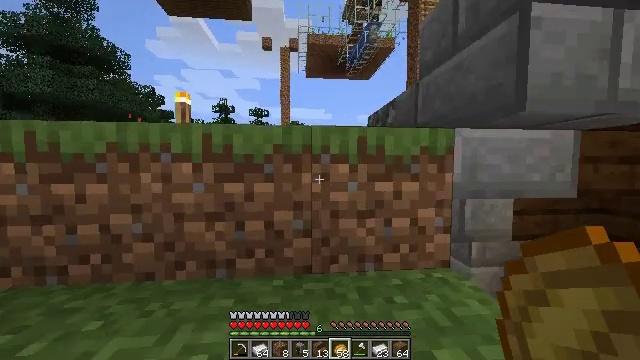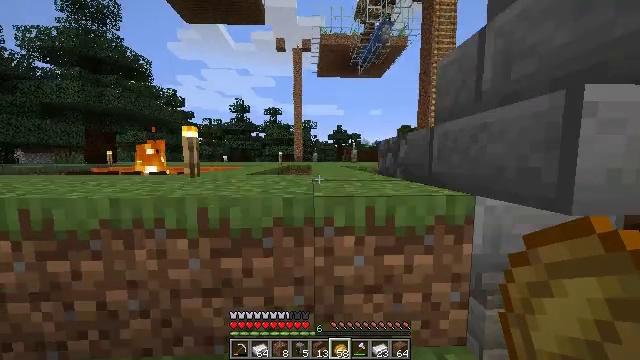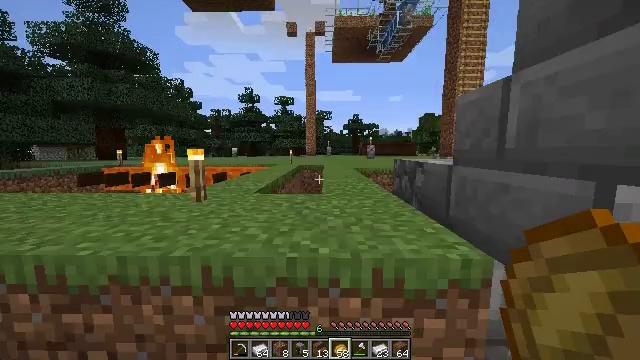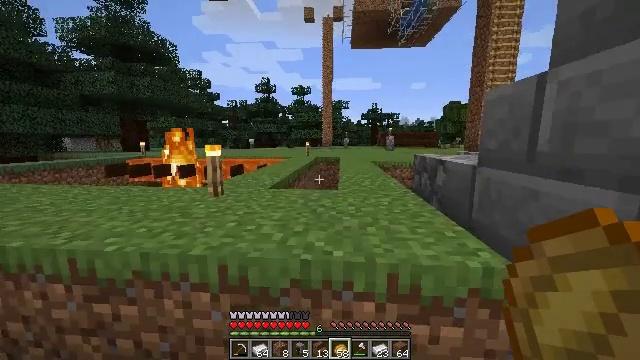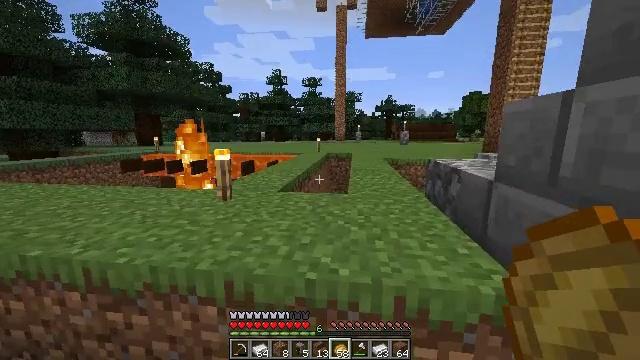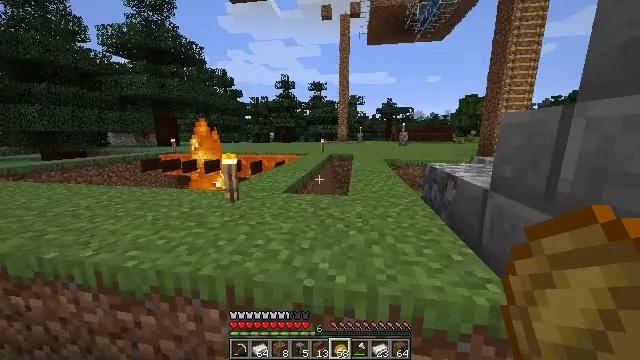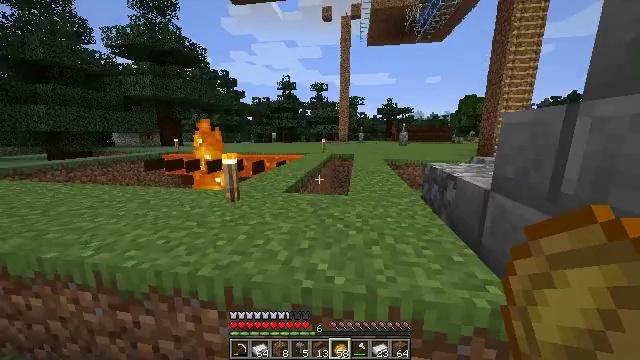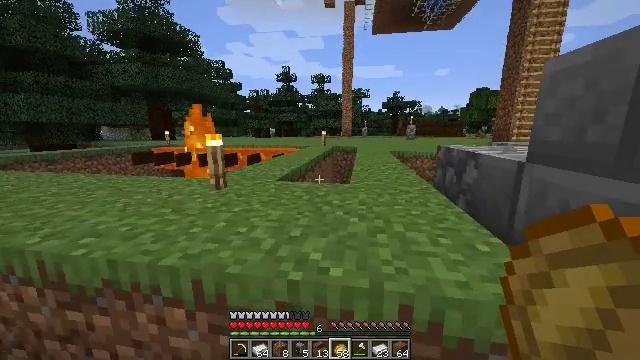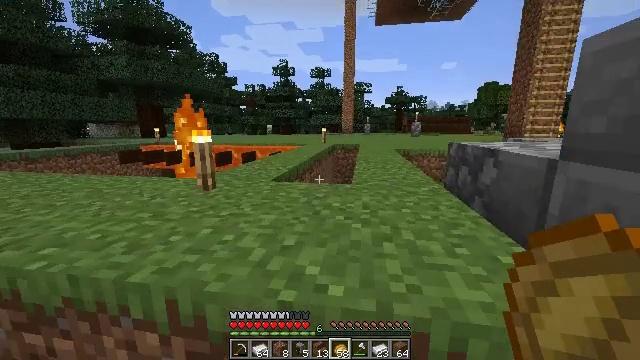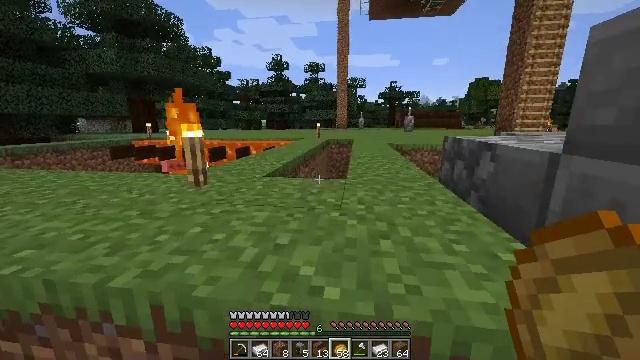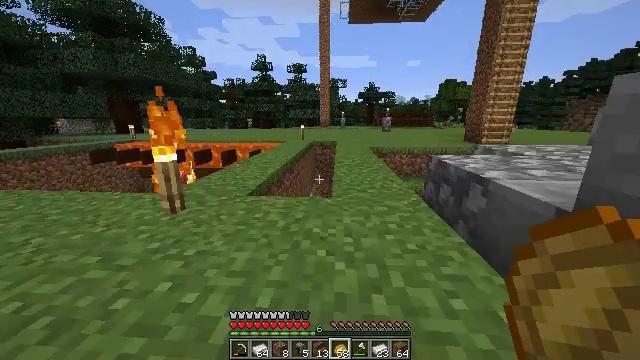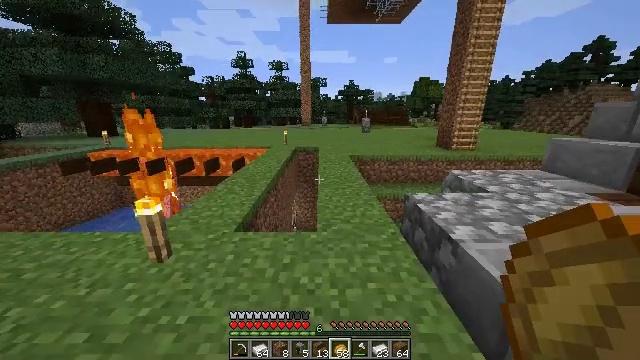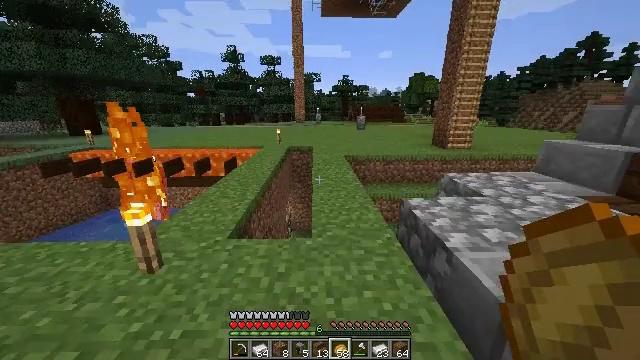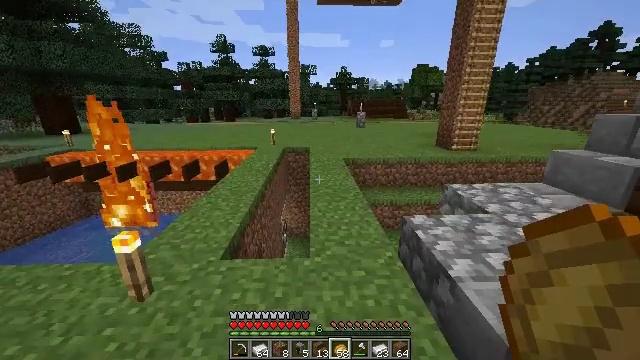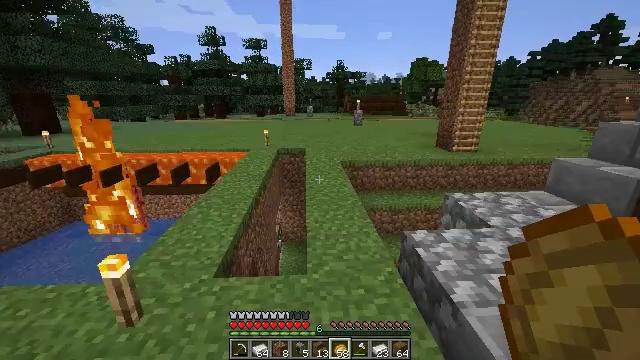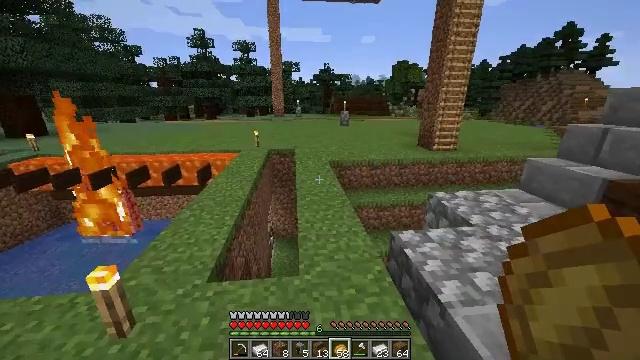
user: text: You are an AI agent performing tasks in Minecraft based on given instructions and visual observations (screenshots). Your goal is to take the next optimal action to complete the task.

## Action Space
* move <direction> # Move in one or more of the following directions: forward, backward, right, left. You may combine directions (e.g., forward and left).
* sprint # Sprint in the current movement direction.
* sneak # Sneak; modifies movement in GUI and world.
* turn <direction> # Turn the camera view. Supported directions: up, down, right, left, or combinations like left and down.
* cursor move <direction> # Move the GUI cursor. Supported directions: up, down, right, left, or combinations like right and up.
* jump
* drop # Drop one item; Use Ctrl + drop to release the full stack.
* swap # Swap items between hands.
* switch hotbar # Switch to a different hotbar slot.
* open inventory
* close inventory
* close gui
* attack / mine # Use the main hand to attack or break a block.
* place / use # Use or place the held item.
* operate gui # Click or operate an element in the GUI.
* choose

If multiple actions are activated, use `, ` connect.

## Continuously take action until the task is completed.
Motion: motion action
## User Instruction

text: Attack the smithing table to collect it.
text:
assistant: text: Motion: move forward, sprint, turn left and down, jump
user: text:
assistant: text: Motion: move forward, sprint, turn left and down, jump
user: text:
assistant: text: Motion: move forward, sprint, turn left and down, jump
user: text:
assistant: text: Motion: move forward, turn left and down, jump
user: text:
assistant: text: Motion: move forward, turn left, jump
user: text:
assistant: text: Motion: move forward, jump
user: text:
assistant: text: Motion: move forward, jump
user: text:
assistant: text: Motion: move forward, jump
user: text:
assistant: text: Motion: move forward, sprint, turn right and down, jump
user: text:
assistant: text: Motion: move forward, sprint, turn right and down, jump
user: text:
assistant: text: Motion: move forward, sprint, turn right and down, jump
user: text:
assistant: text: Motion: move forward, sprint, turn right, jump
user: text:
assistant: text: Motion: move forward, jump
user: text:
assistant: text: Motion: move forward, turn right, jump
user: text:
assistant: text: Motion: move forward, turn right, jump
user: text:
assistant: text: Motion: move forward, turn right, jump
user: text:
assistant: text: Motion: move forward, turn right, jump
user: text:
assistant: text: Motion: move forward, sprint, jump
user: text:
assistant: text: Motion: move forward, sprint, jump
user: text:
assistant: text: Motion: move forward, sprint, jump
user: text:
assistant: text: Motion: move forward, sprint, jump
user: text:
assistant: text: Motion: move forward, jump
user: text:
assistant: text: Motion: move forward, jump
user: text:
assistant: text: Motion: move forward, jump
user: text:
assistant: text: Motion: move forward, jump
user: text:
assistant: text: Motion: move forward
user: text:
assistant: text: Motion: move forward, turn right
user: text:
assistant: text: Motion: move forward, turn right and down
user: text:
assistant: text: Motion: move forward, sprint, turn right and down
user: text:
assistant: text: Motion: move forward, sprint, turn right and down